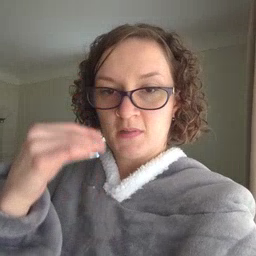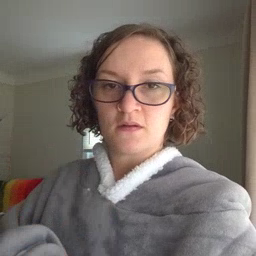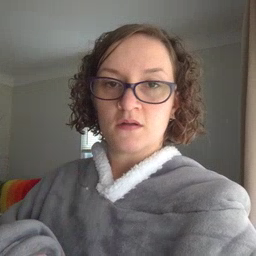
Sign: sleepy